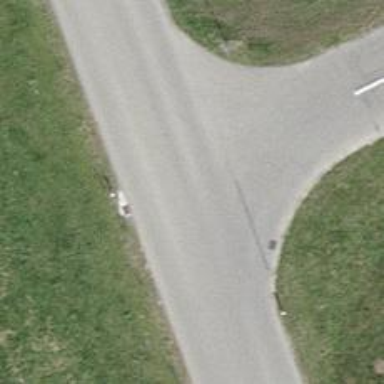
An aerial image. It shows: Tertiary road.